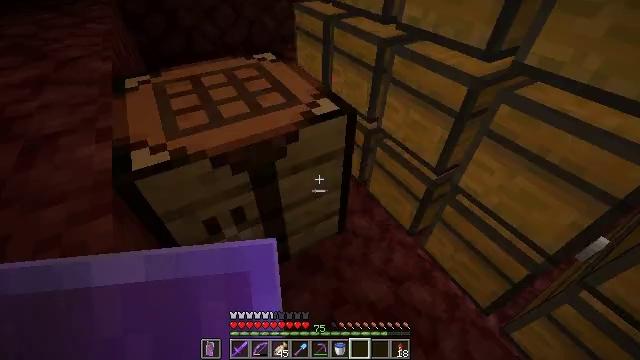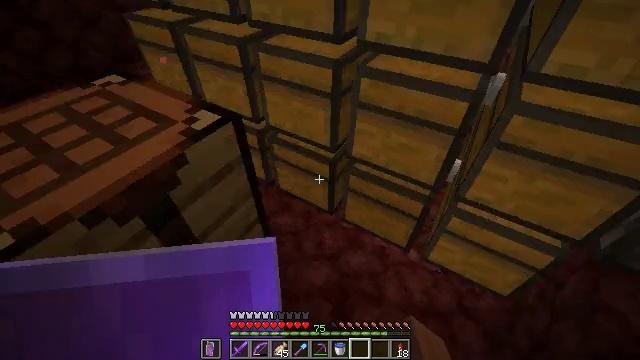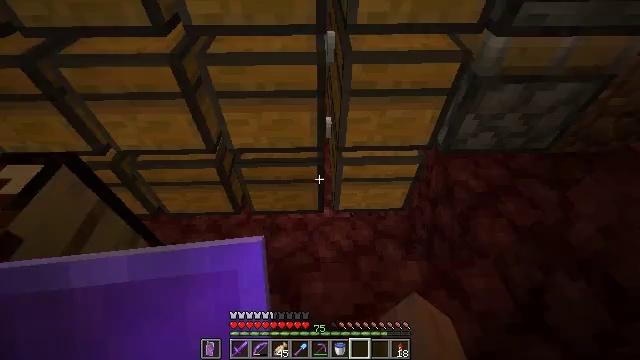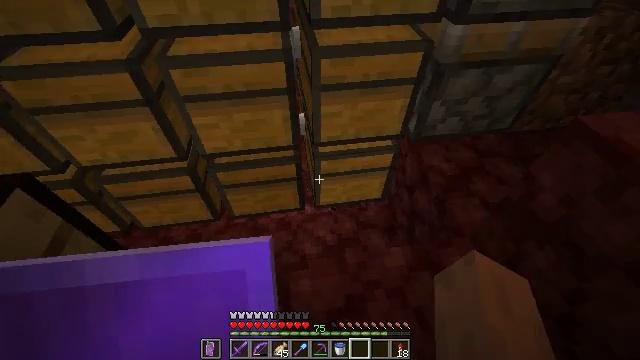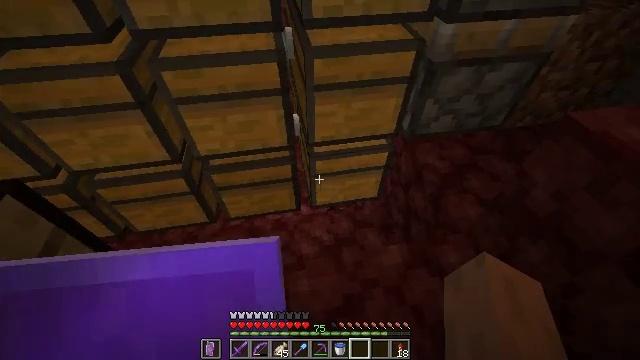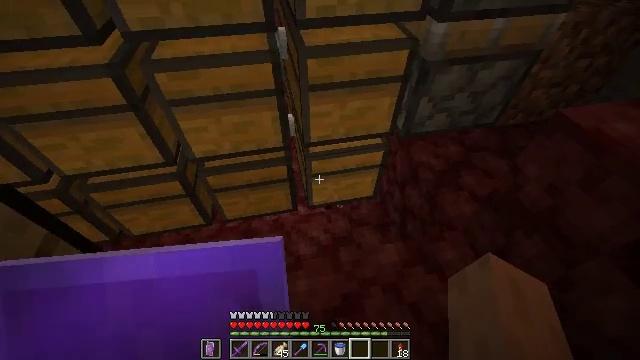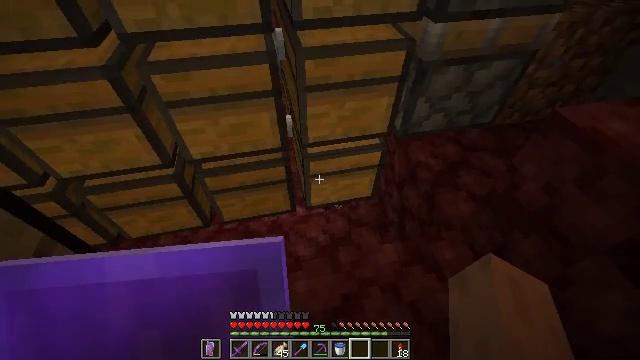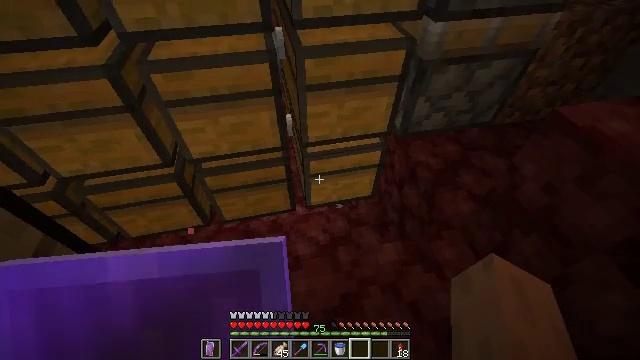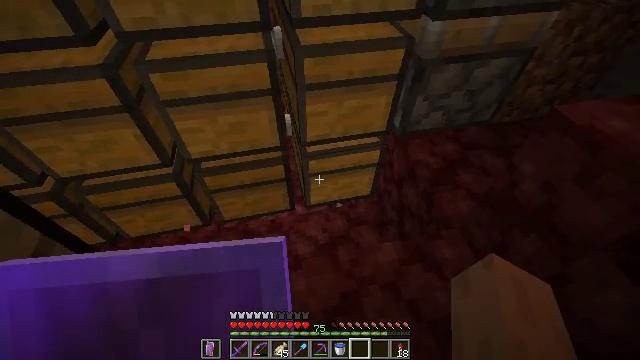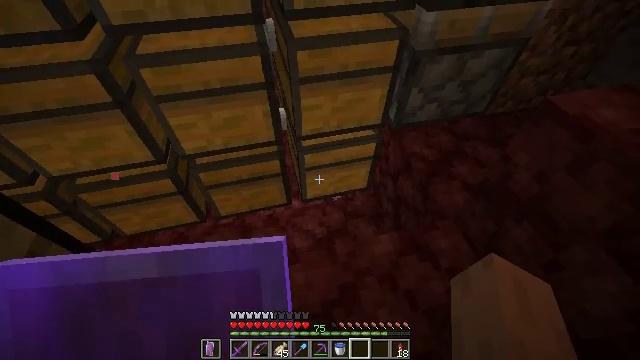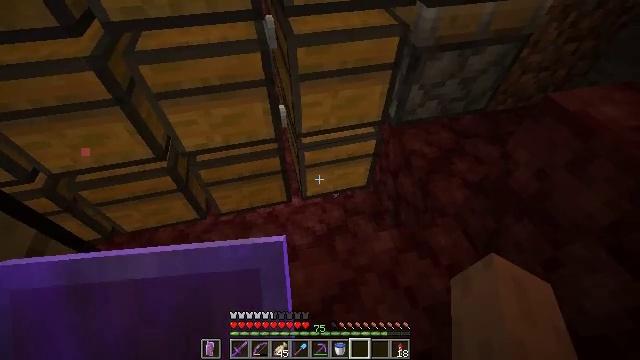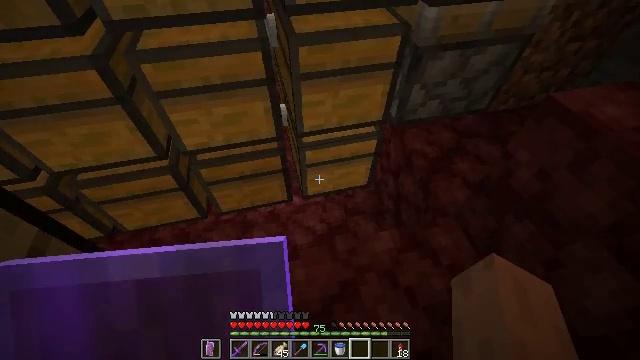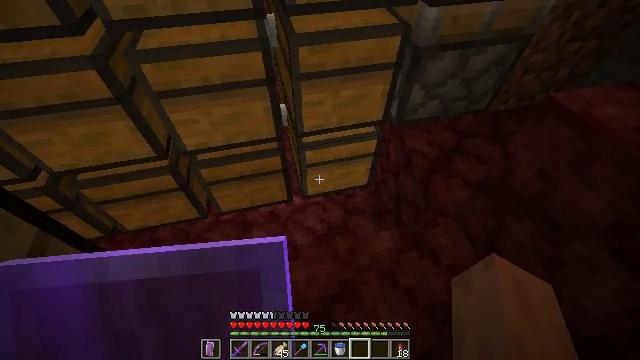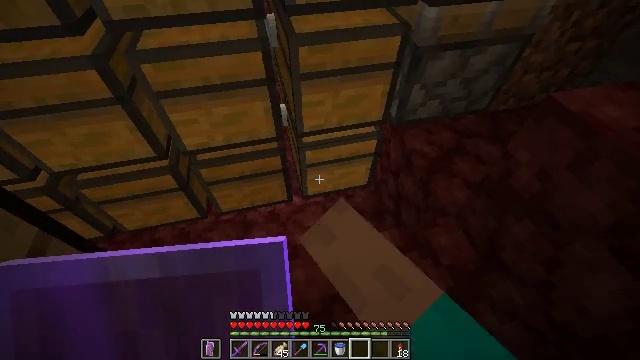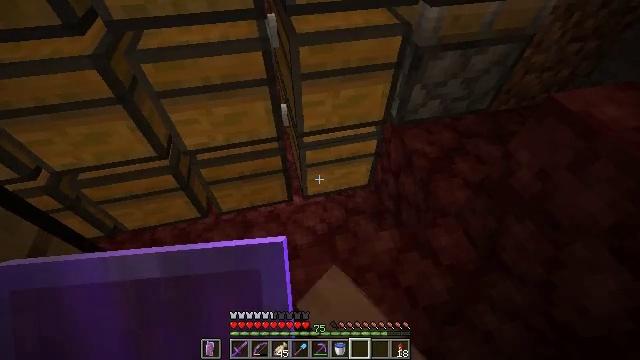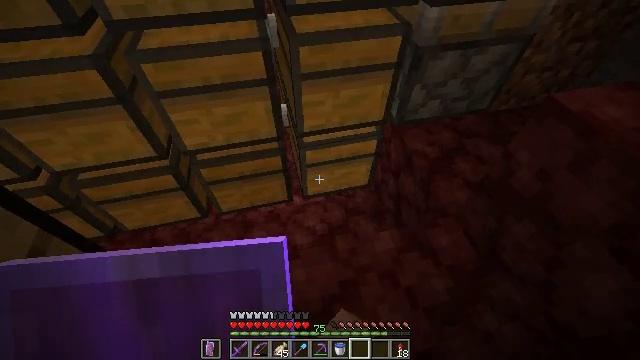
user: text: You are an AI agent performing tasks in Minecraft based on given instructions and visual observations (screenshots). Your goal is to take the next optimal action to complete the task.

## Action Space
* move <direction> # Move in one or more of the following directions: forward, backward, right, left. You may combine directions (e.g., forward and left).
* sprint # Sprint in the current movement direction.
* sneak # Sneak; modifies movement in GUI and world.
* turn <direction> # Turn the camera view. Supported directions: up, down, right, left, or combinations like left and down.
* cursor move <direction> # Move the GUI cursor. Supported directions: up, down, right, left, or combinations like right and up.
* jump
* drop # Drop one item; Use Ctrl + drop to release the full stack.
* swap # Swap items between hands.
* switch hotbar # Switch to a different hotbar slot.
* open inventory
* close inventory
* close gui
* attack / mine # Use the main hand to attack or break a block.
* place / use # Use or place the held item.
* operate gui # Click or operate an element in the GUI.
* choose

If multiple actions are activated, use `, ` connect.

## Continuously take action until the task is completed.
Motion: motion action
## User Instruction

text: Create a sea lantern.
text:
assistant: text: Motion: turn right
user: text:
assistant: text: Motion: turn right and down
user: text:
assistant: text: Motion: turn right
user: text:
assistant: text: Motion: turn right
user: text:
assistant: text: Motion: turn right
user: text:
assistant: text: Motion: no_op
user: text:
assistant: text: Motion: no_op
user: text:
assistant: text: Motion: no_op
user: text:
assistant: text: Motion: turn right and down
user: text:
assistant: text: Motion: no_op
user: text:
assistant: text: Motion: no_op
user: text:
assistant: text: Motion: use / place
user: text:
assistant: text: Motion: use / place
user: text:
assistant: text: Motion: no_op
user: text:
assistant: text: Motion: no_op
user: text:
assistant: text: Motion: no_op
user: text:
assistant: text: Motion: open gui
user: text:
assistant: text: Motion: no_op
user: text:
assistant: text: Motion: no_op
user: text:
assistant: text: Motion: no_op
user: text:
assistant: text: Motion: no_op
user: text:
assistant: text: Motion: no_op
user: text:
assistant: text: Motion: no_op
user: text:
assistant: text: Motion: no_op
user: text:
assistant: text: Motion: cursor move right
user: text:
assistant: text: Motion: no_op
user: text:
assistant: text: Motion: cursor move right and up
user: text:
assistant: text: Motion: no_op
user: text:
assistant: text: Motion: no_op
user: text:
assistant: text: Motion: no_op